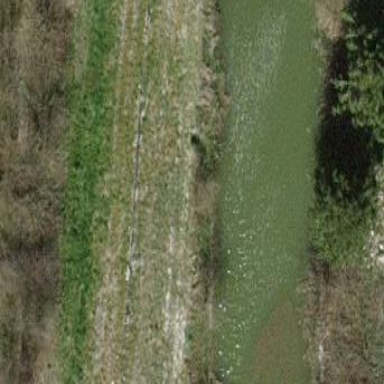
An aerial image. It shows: Pond surrounded by natural water.